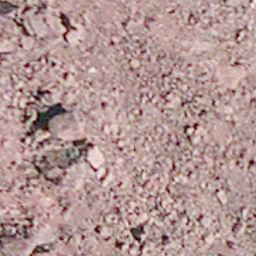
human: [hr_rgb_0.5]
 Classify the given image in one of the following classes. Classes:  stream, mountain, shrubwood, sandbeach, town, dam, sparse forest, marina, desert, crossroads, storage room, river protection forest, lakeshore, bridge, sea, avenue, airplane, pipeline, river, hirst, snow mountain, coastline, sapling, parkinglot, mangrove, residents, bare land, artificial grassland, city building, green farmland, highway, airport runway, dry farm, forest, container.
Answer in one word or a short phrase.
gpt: bare land